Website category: sports
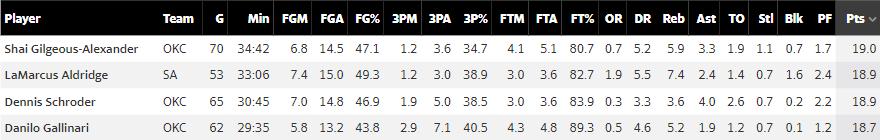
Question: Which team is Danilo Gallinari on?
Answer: OKC

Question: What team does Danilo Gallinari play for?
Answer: OKC

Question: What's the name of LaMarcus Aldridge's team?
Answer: SA

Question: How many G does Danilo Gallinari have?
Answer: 62

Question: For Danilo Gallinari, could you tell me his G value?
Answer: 62

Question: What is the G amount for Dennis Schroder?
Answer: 65

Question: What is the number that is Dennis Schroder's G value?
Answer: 65

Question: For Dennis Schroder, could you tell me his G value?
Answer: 65

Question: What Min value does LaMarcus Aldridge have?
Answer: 33:06

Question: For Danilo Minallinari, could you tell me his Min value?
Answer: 29:35

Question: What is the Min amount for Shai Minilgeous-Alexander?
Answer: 34:42

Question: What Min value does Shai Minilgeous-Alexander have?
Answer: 34:42

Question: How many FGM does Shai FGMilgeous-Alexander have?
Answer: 6.8

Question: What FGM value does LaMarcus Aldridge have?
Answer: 7.4

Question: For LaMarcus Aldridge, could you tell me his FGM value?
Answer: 7.4

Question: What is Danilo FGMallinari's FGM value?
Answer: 5.8

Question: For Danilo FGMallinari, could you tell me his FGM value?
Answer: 5.8

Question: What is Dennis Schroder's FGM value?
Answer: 7.0

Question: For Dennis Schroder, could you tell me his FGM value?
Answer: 7.0

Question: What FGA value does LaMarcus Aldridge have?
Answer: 15.0

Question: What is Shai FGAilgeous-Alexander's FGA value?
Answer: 14.5

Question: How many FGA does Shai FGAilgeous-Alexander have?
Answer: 14.5

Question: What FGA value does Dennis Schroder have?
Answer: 14.8

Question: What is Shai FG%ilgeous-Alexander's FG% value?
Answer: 47.1

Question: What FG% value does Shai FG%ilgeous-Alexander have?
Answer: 47.1

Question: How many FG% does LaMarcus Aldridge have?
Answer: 49.3

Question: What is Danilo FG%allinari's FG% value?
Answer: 43.8

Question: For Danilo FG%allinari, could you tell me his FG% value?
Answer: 43.8

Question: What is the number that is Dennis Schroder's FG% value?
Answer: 46.9

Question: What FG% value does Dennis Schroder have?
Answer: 46.9

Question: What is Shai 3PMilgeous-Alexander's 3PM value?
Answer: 1.2

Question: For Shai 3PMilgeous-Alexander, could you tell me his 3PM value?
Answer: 1.2

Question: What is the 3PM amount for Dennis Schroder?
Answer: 1.9

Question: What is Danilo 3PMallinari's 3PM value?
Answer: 2.9

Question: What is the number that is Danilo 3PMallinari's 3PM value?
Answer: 2.9

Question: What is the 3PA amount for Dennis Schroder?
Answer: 5.0

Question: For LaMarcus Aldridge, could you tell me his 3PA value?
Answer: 3.0

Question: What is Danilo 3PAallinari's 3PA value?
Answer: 7.1

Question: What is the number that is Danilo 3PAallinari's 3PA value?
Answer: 7.1

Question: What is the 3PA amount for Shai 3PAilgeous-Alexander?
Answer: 3.6

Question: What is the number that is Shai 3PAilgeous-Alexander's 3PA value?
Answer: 3.6

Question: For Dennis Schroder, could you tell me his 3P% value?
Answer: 38.5

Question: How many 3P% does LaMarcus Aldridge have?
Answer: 38.9

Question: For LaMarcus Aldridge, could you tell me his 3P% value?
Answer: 38.9

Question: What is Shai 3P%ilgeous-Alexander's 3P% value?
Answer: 34.7

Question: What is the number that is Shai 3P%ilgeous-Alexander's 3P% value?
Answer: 34.7

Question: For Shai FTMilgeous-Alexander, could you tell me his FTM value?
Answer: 4.1

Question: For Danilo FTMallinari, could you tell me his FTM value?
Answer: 4.3

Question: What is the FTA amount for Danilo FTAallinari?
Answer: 4.8

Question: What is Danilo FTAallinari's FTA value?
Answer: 4.8

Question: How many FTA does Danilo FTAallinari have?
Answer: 4.8

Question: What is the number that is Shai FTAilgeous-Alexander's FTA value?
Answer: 5.1

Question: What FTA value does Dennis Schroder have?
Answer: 3.6

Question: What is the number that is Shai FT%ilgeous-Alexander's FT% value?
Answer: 80.7

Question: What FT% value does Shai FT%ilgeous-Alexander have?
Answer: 80.7

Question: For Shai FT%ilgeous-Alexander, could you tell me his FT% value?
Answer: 80.7

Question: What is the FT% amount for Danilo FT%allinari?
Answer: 89.3

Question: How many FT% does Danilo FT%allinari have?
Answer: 89.3

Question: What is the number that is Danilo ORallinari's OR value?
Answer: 0.5

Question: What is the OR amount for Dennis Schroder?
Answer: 0.3

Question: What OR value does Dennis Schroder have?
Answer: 0.3

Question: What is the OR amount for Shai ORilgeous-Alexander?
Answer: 0.7

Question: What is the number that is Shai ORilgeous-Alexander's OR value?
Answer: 0.7

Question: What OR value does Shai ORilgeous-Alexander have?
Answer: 0.7